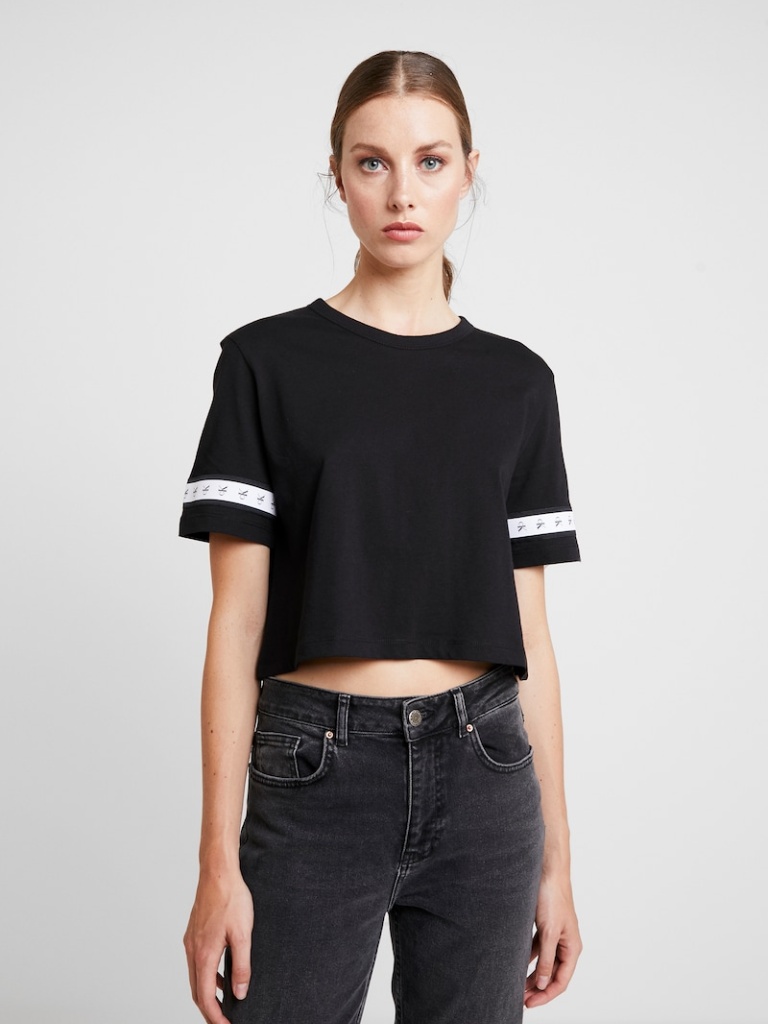
cotton loose short sleeve cropped length Untucked crew t-shirt